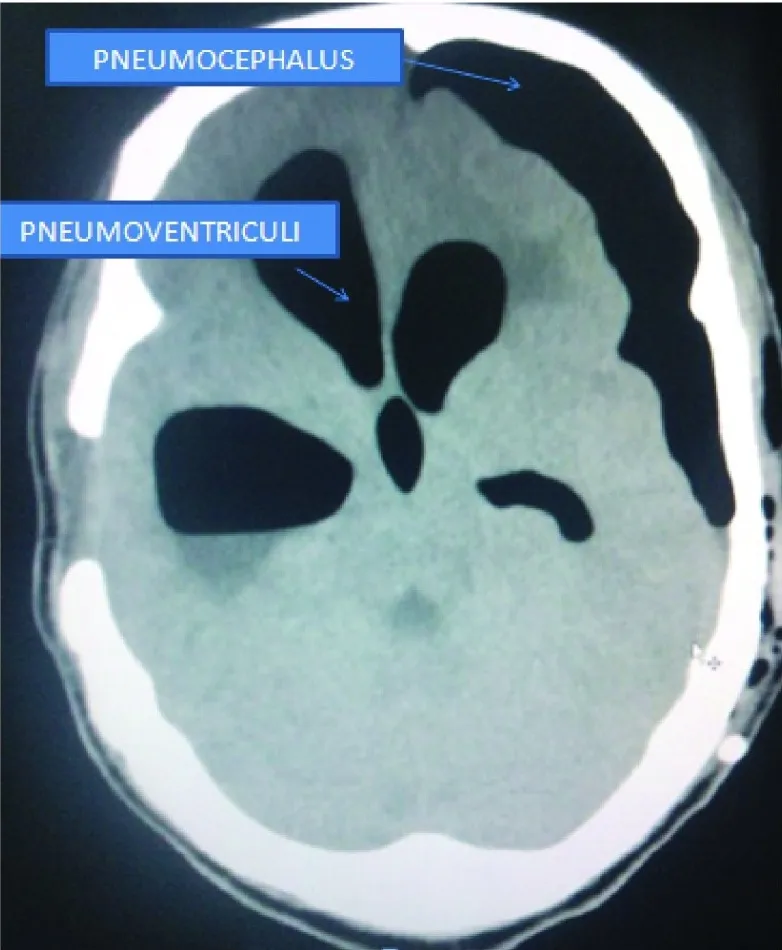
CT image showing presence of pneumocephalus and pneumoventriculi.
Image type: radiology (ct)